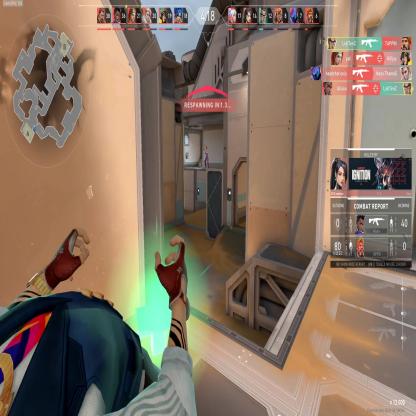
Label: enemy